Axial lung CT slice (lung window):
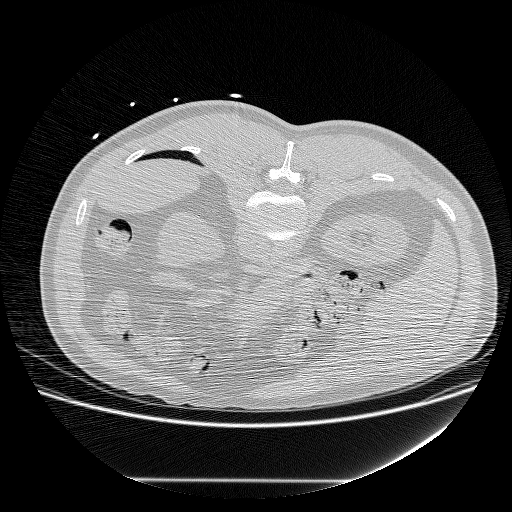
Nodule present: no